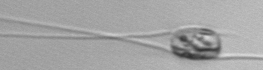
Label: Chaetoceros_danicus